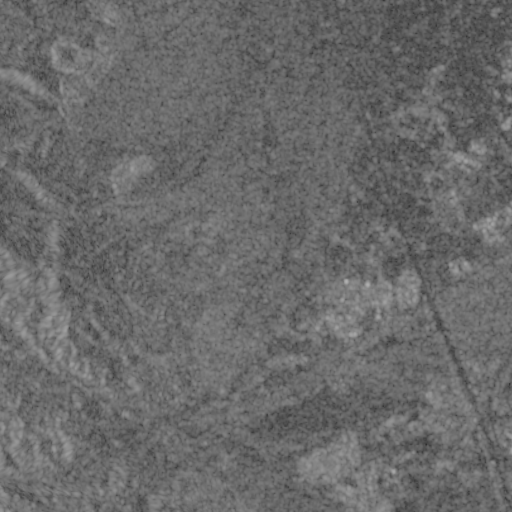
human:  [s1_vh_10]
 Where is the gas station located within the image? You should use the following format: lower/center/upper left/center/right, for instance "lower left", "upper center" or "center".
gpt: The gas station is located in the center right of the image.
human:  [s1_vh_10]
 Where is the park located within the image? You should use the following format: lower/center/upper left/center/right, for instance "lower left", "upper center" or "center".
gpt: The park is located in the center right of the image.
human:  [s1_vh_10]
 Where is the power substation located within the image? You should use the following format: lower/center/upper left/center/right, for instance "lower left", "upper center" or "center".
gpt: The power substation is located in the upper right of the image.
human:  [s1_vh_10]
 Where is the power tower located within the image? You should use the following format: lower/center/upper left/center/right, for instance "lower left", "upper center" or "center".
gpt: There is no power tower in the image.

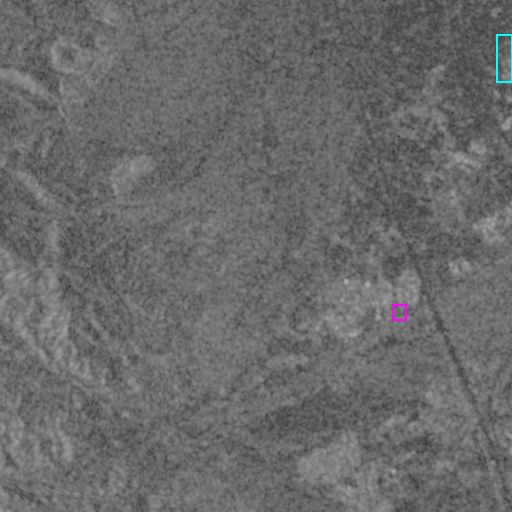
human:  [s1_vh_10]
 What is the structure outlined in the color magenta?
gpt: The structure outlined in magenta is a park.
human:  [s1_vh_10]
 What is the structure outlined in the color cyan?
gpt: The structure outlined in cyan is a power substation.
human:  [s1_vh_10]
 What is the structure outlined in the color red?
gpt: There is no red outline.